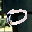
Label: 0